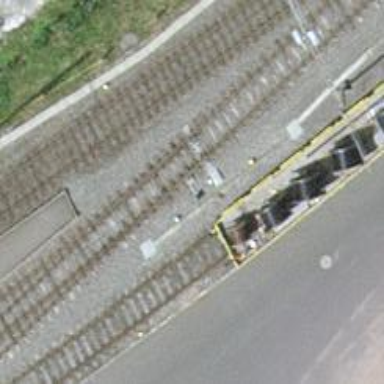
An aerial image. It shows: Rail siding with electrified tracks using contact line.